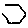
Label: hexagon